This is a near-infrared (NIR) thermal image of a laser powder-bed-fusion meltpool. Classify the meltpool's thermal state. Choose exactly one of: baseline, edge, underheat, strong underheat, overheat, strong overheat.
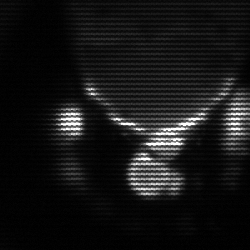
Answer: baseline